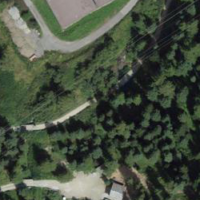
EUNIS habitat code: 53
Species observed at this site:
Erebia euryale